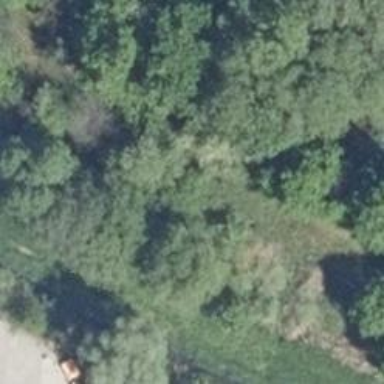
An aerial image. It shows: Historic railway embankment.